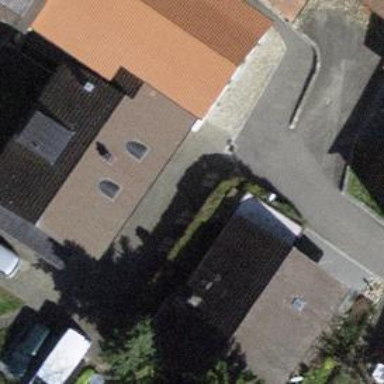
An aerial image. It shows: Building with tile roof.